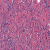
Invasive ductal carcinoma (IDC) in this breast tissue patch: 1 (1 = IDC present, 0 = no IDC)